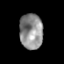
Tissue: prostate
Cell type: T cells
Senescence score: 0.2288
Nuclear area (px): 807
Mean DAPI intensity: 142.96